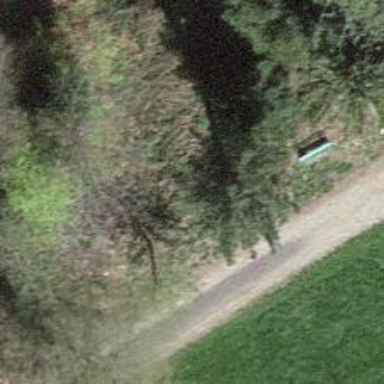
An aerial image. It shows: Bench for seating.